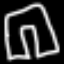
Label: pants